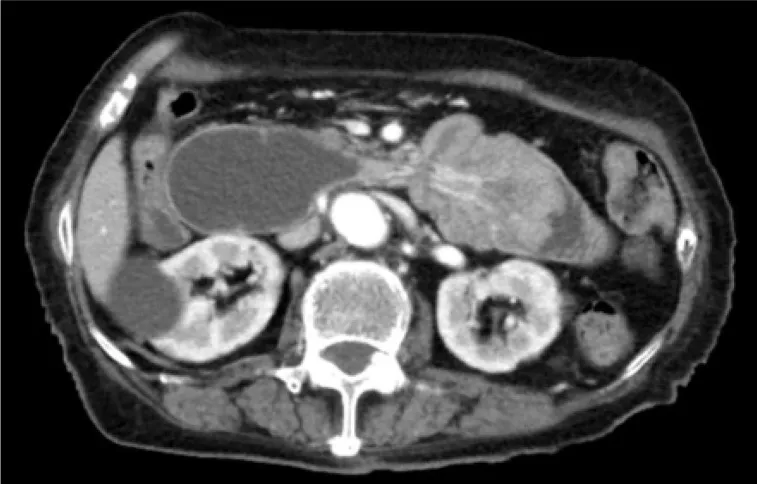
A) Findings on contrast-enhanced computed tomography. Intussusception of the third portion of the duodenum is seen, as is duodenal dilation on the oral side of the lesion in the arterial phase.
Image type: radiology (ct)